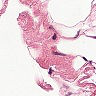
Metastatic tissue present: no